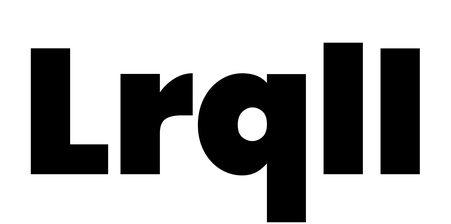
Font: Poppins-Black